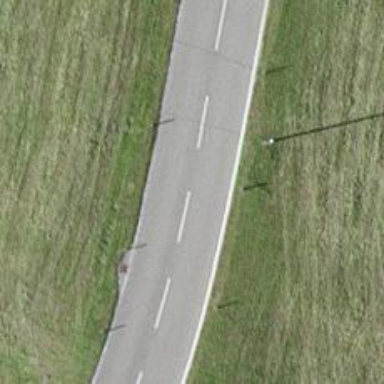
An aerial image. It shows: Tertiary road.